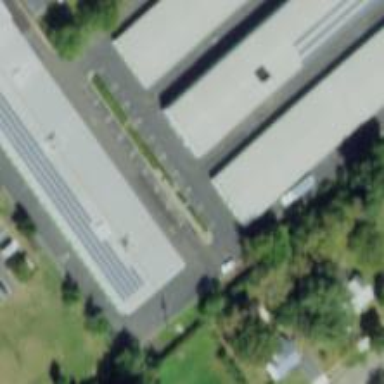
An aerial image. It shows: Building that serves as storage rental shop.